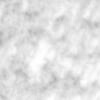
Label: no_change